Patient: sex F, age 69
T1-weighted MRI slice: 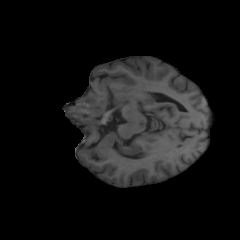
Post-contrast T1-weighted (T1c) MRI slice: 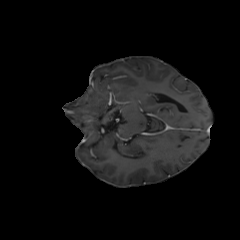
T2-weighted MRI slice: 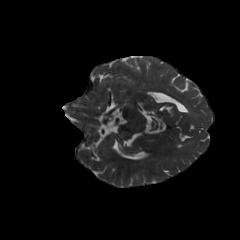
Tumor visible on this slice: no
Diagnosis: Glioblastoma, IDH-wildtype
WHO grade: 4